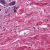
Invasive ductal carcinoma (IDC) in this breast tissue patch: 0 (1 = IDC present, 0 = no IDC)